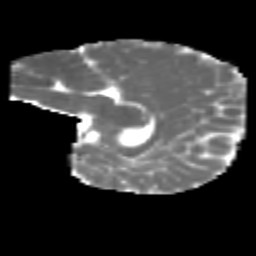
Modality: MD
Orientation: sagittal
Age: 8
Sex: female
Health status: healthy